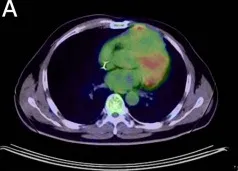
CT-PET abnormal 18-FDG uptake on right ventricle thickening 3 months (SUV 4.9, DS 4).
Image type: radiology (pet)